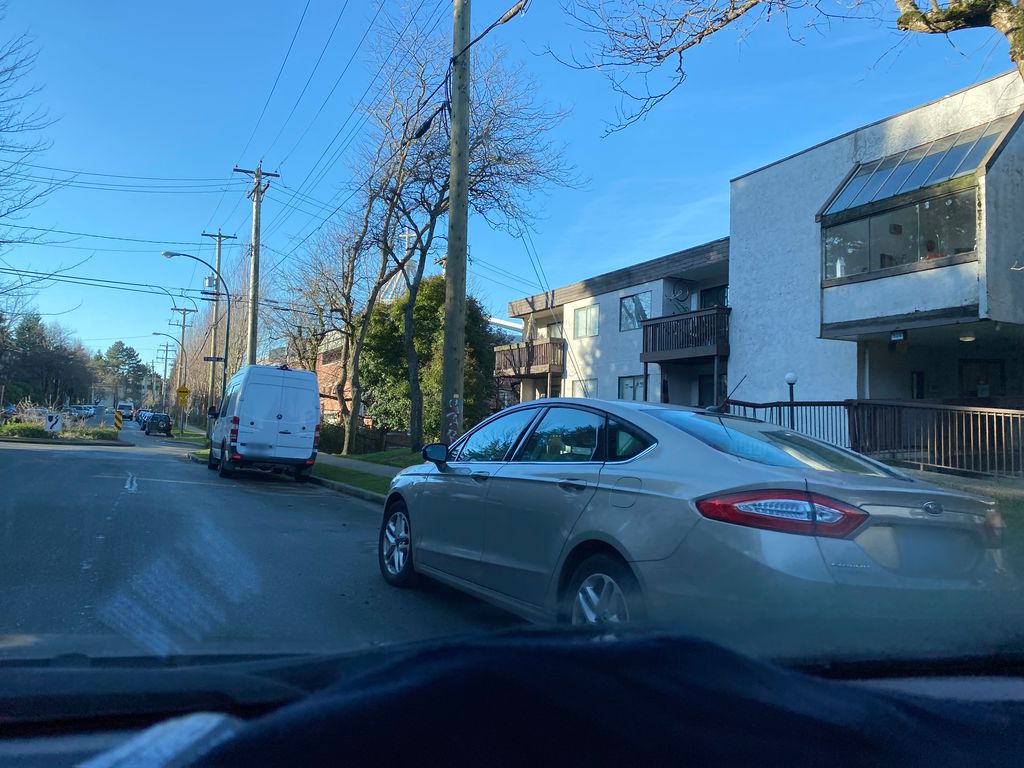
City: vancouver